Question: some people having this problem which is when he push the button I invoke keyboard but keyboard push the whole screen up with itself. which shoud stay same at background. there is screen shot from my user.
these stuff shoud be behind keyboard, and which shoud need to see can't see coz out of screen on the out-upside

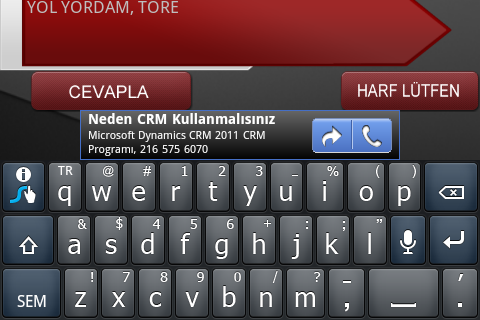
Answer: I findout the problem is admob's ad makes it-self shown while keybord up. so I changed the ad's place which can't be distracted by keyboard.